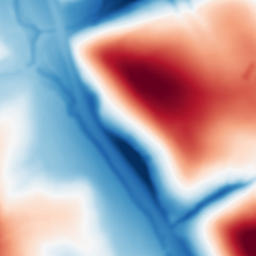
Category: multiscale
Decomposition family: dog_multiscale
Decomposition parameters: sigma_ratio: 2
n_scales: 5
base_sigma: 2
Upsampling method: sinc_hamming
Upsampling parameters: scale: 2
kernel_size: 8
Upsampling scale: 2